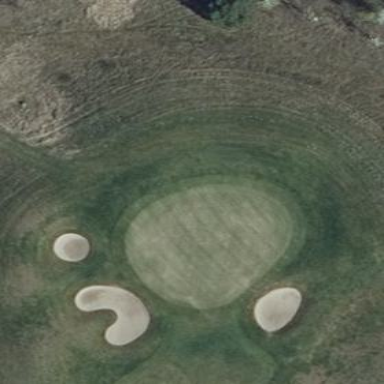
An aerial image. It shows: Golf green.